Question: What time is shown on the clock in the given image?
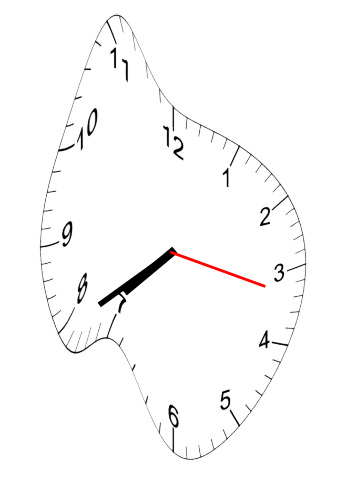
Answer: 07:39:17